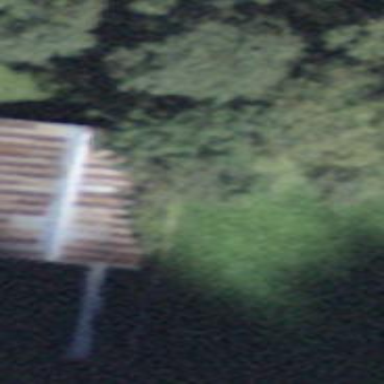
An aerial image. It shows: Shed building.